Question: I'm having troubles finding the app manifest file in a Windows Phone 8 Project, I tried searching for "Properties", but there's not such folder in my project, I tryed seeing under "My Project" but there's nothing in there.
Someone knows how to help me?

P.S. The app works just fine so I think there must be a manifest file in the project, am I right?
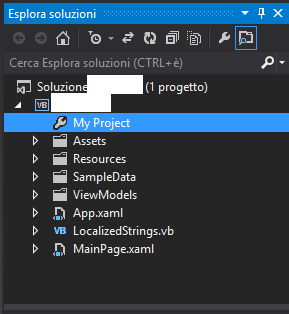
Answer: VB projects hide these files - they show if you set to show all files, and you can also change the settings via the project properties, without needing to open them.